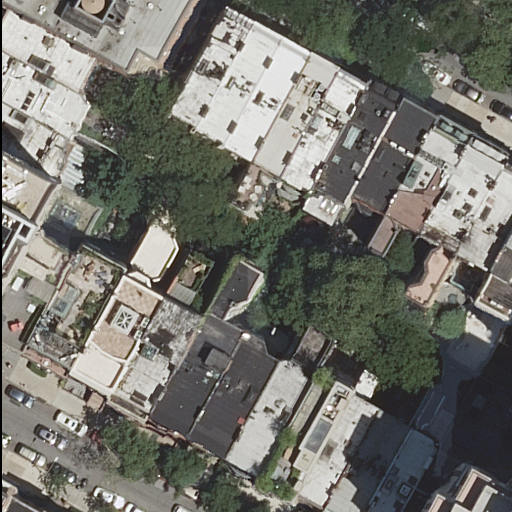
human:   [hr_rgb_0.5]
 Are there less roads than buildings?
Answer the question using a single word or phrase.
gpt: yes

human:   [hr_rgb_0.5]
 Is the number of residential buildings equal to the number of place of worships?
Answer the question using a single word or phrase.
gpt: no

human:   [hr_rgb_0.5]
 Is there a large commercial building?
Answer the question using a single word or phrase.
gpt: no

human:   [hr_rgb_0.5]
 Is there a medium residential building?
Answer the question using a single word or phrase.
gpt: yes

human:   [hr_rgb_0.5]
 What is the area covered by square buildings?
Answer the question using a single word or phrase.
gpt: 0m2

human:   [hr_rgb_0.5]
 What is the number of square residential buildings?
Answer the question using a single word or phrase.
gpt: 0

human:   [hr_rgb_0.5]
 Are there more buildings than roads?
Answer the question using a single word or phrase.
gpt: yes

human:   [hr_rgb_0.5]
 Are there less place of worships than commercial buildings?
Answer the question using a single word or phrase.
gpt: no

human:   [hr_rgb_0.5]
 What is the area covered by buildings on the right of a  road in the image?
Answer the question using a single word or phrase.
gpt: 4008m2

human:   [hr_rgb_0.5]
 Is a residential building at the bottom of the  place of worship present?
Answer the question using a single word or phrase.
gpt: yes

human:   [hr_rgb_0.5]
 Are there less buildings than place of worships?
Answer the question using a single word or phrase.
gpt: no

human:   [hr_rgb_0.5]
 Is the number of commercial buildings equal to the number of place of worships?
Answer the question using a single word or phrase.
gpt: no

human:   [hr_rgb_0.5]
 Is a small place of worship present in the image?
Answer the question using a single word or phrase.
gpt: yes

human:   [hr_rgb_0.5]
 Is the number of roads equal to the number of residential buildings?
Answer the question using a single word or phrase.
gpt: no

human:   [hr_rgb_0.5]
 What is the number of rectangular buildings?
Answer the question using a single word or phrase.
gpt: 13

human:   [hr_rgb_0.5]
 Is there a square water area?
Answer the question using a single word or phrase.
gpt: no

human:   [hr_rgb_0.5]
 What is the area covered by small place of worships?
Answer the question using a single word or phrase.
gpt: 8m2

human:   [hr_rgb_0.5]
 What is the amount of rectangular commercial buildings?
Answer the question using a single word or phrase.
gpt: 0

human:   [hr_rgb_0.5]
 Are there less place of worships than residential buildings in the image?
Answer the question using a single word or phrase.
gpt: yes

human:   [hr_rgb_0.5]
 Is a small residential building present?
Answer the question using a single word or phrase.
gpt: yes

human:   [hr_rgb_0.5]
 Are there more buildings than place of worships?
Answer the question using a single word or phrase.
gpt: yes

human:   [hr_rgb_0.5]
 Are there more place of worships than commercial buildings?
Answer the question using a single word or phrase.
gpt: yes

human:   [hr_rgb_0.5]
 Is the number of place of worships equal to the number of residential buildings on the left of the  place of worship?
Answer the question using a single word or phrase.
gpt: no

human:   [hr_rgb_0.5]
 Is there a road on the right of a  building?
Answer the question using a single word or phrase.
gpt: yes

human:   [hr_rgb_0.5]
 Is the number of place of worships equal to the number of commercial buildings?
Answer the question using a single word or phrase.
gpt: no

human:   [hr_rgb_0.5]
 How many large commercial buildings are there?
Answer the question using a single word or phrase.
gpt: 0

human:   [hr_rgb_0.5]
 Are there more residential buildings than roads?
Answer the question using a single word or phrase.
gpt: yes

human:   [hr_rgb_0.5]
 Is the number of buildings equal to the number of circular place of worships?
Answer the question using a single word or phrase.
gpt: no

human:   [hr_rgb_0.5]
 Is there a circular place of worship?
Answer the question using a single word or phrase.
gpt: no

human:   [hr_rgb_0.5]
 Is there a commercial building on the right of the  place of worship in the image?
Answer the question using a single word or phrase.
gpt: no

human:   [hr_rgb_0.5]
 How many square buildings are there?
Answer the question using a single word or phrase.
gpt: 0

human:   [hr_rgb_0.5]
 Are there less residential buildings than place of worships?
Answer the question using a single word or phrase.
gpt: no

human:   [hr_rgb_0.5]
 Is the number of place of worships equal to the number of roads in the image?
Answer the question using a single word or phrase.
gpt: no

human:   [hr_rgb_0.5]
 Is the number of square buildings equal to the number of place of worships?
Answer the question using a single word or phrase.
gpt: no

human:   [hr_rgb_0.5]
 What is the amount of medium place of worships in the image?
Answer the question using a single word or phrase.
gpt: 0

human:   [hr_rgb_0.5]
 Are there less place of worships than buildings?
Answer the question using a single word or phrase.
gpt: yes